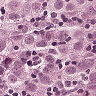
Metastatic tissue present: yes